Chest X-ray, AP view. Patient: 56 years old, sex F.
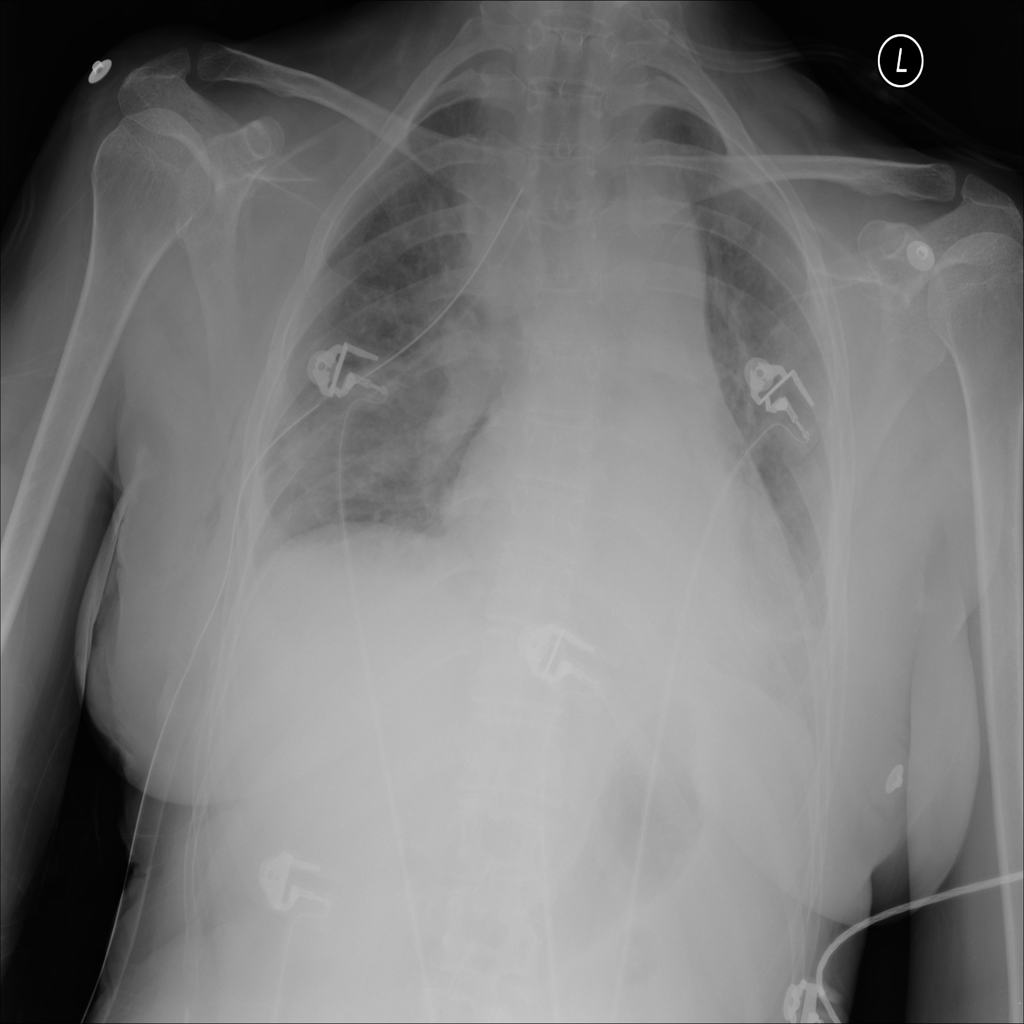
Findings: Atelectasis